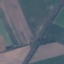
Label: Highway